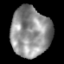
Tissue: lung
Cell type: Epithelial cells
Senescence score: 0.1523
Nuclear area (px): 1932
Mean DAPI intensity: 144.032